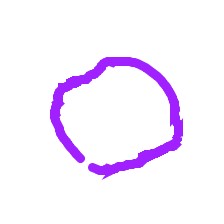
Shape: circle